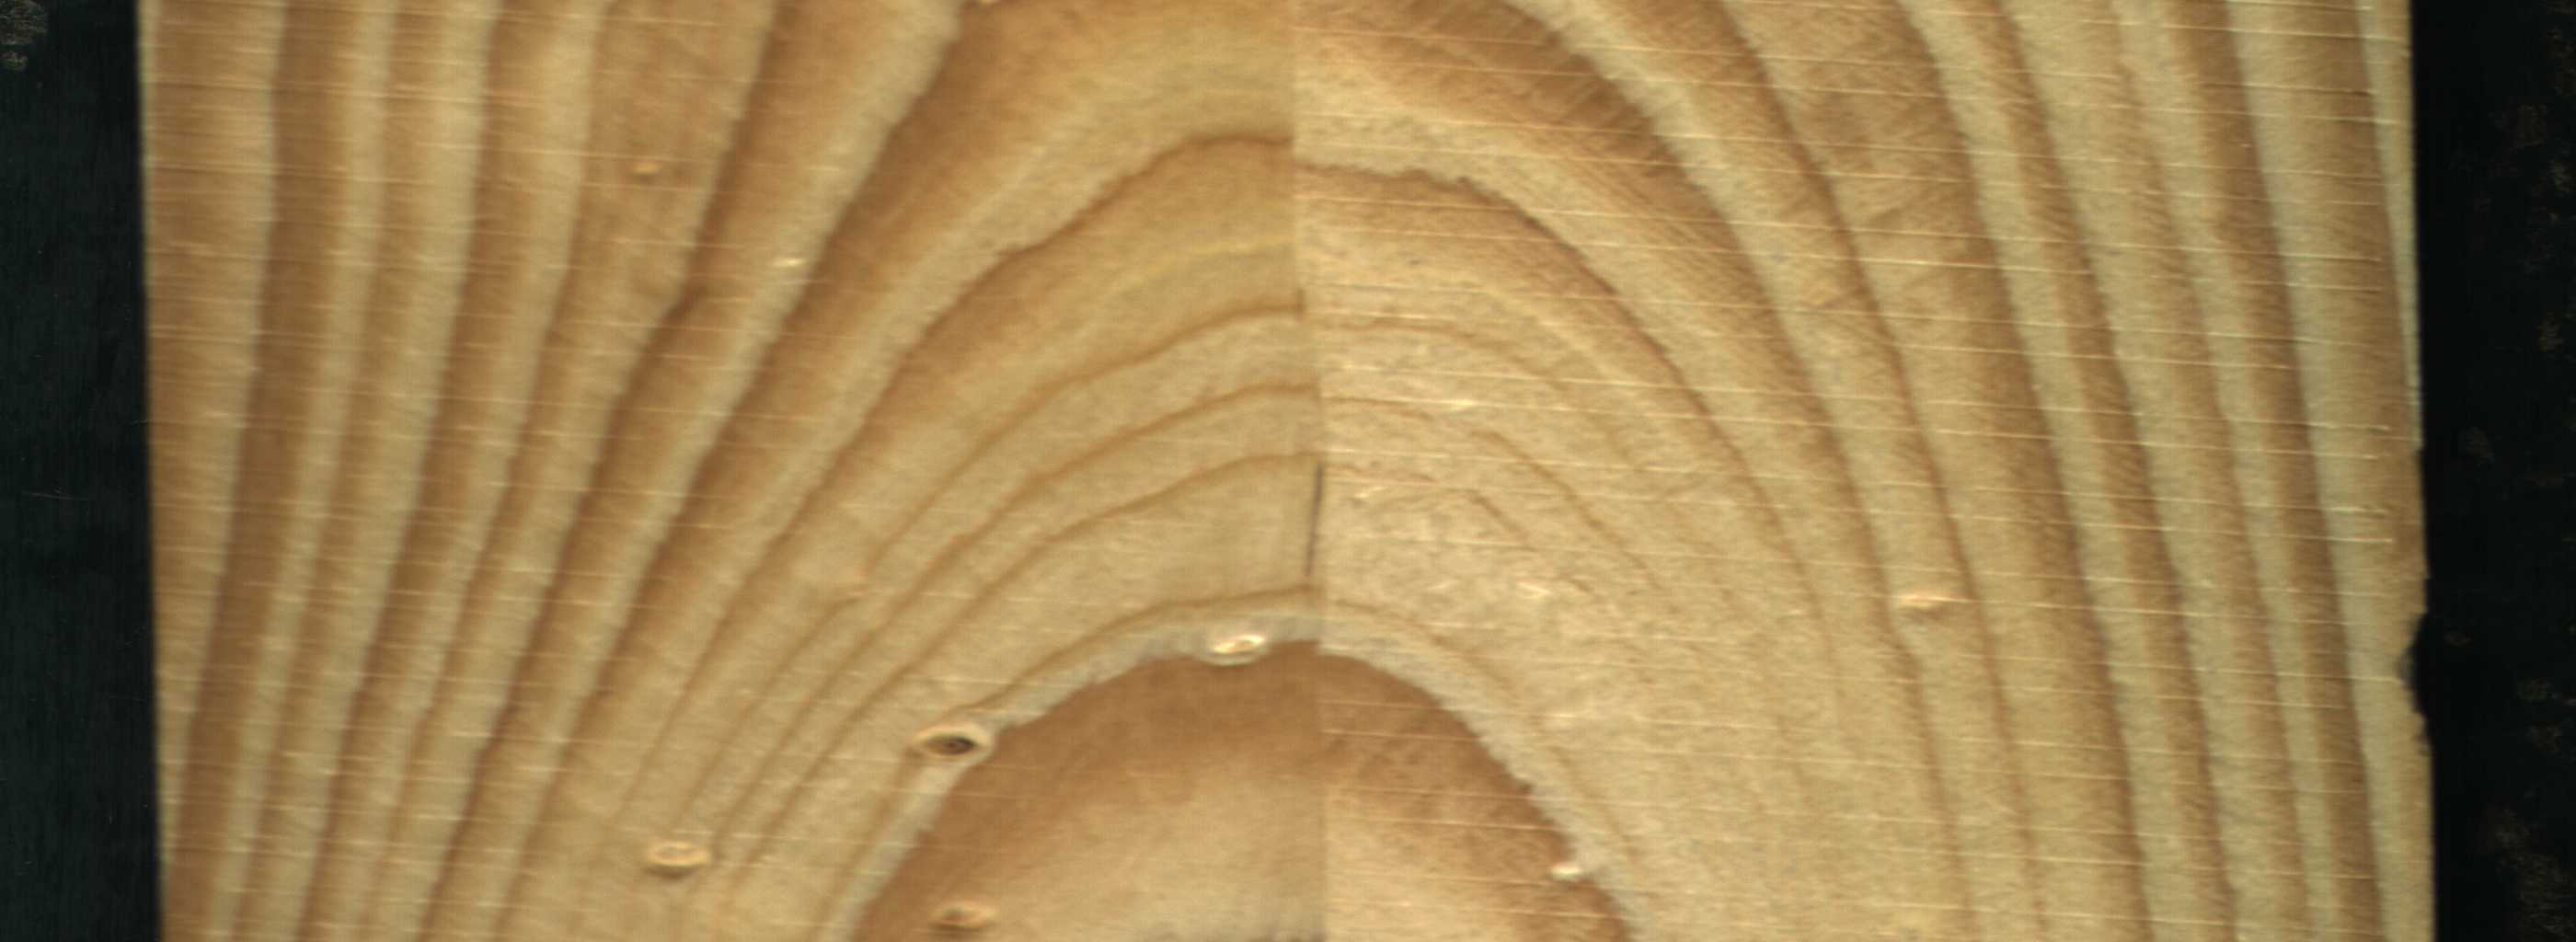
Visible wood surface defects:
Live_Knot
Live_Knot